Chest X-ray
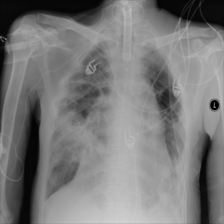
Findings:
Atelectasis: negative
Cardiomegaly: negative
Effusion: negative
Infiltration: positive
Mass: negative
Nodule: negative
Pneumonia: negative
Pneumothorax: negative
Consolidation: negative
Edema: negative
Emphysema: negative
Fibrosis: negative
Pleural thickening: negative
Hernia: negative